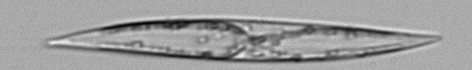
Label: Pleurosigma